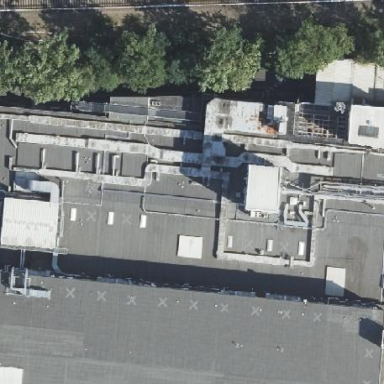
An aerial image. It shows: Building part with flat roof.